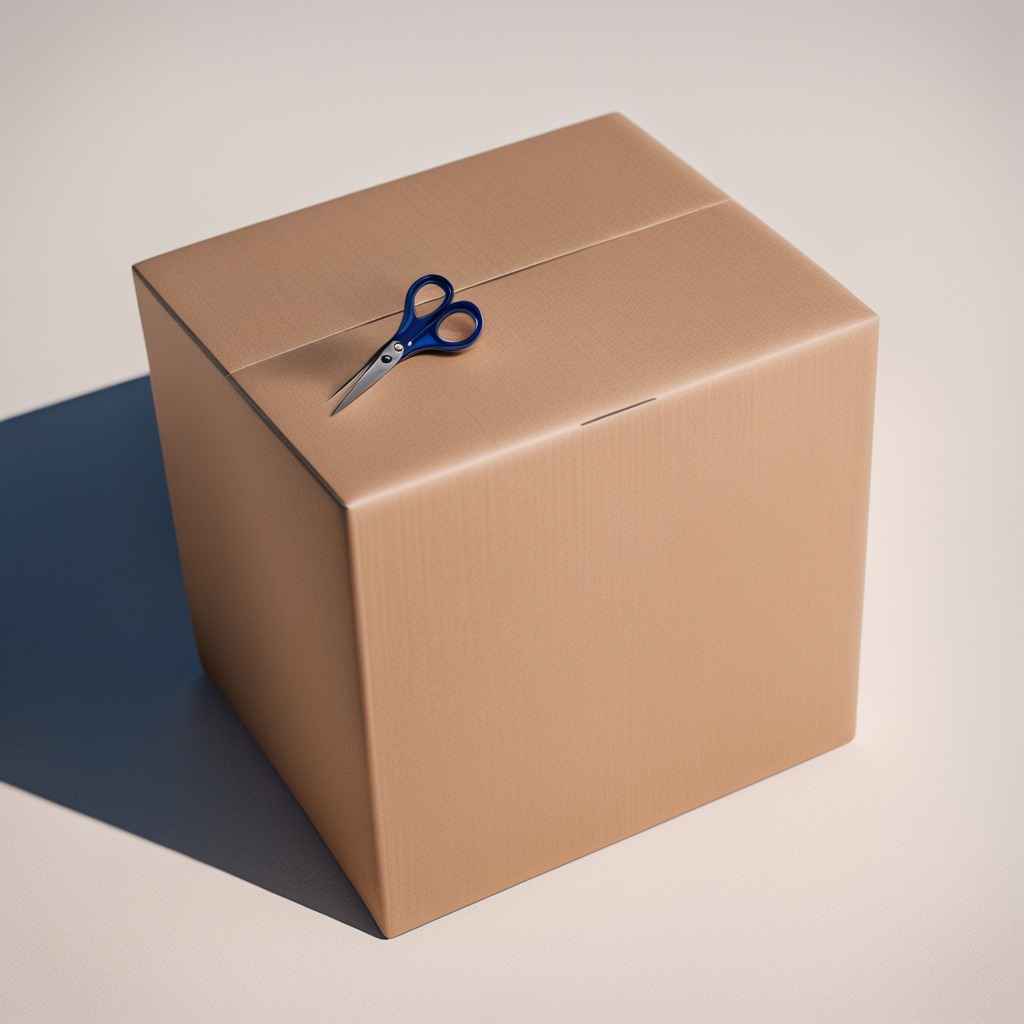
A scissor lies on the clean dry cardboard box surface in an outdoor workshop during daytime bright natural light soft shadows slightly creased but